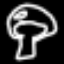
Label: mushroom